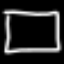
Label: square